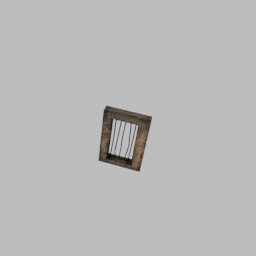
Label: architecture